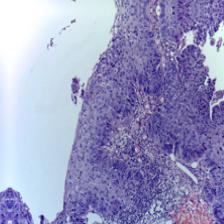
Diagnosis: OSCC